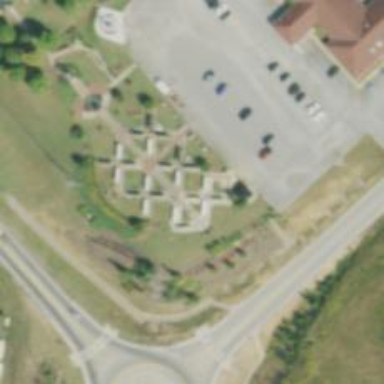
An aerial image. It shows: Historic memorial.